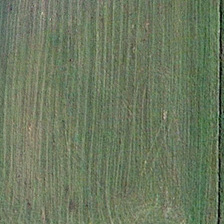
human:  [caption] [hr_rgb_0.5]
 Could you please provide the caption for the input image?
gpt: the land is a vast area of pasture .

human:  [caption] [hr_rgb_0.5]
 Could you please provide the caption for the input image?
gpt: there is a lot of grass in the meadow .

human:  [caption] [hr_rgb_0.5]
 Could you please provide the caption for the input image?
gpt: the land is a vast area of pasture .

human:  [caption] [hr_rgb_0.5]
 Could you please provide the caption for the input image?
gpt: there is a lot of grass in the meadow .

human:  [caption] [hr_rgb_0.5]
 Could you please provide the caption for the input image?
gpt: the land is a vast area of pasture .